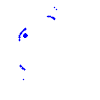
Particle: electron